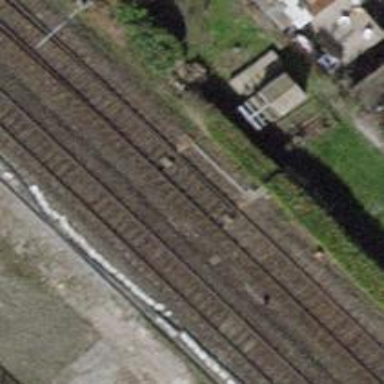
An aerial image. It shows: Railway switch.